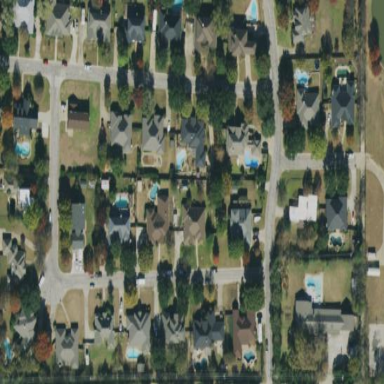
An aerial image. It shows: Residential neighbourhood.